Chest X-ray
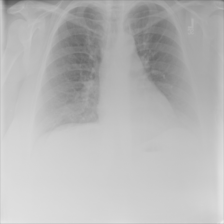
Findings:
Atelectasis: negative
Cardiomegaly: negative
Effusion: negative
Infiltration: negative
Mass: negative
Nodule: negative
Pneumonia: negative
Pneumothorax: negative
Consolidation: negative
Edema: negative
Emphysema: negative
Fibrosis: negative
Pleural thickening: negative
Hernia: negative